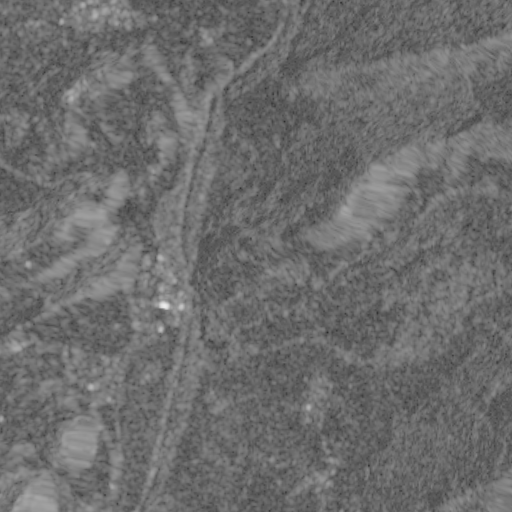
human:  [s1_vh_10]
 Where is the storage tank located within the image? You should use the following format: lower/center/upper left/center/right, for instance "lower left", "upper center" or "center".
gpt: The storage tank is located in the lower center of the image.
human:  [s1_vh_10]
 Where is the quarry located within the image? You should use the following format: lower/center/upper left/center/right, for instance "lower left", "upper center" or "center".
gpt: There is no quarry in the image.

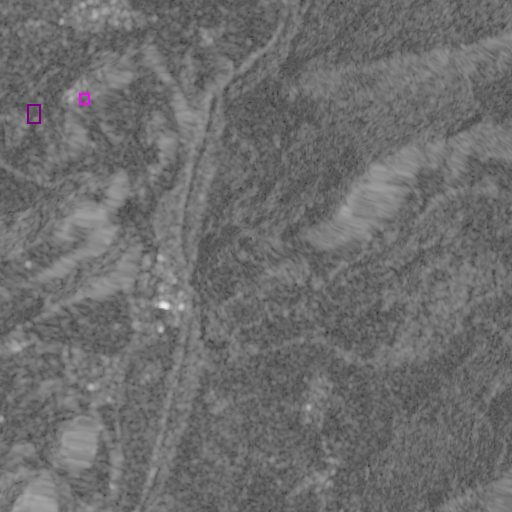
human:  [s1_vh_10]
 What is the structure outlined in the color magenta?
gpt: The structure outlined in magenta is a park.
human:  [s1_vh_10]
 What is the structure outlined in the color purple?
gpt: The structure outlined in purple is a parking lot.
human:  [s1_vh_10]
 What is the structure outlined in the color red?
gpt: There is no red outline.